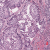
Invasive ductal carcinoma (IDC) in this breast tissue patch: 0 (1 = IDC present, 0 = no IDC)